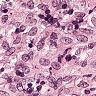
Metastatic tissue present: no